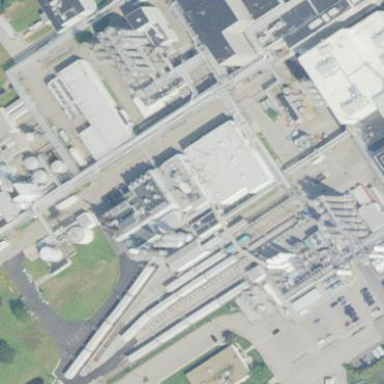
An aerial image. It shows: Power plant.